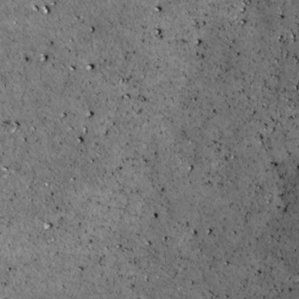
Label: non_frost